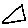
Label: triangle